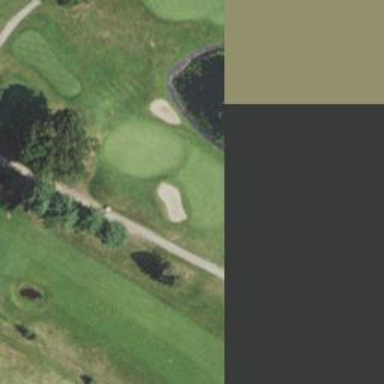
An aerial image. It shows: Water hazard in golf course. The hazard is natural water feature.